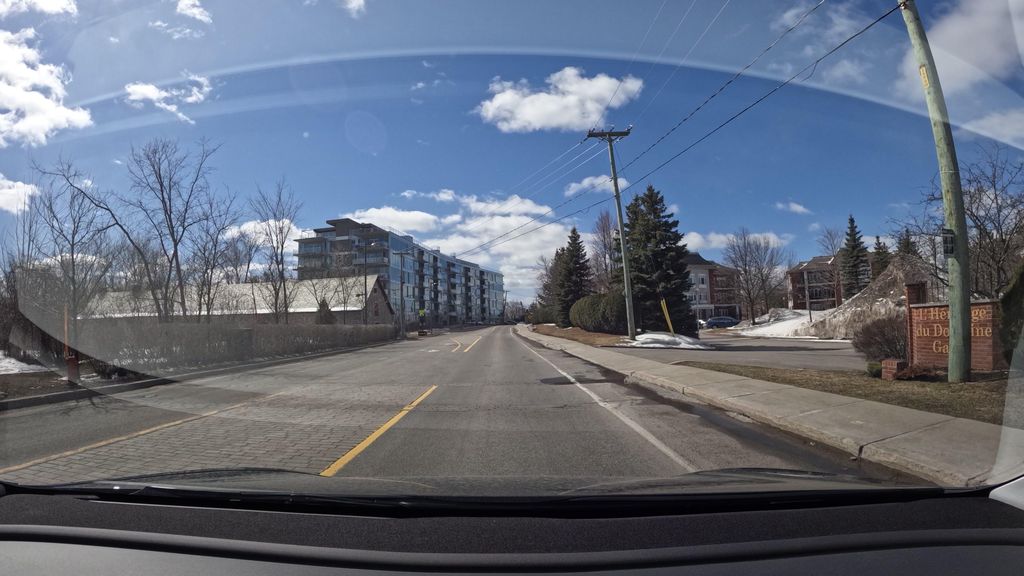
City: montreal